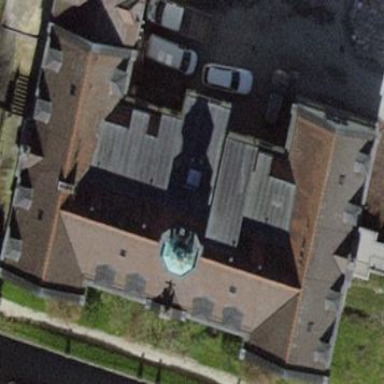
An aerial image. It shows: Chapel building.